Here is the envelope spectrum of one vibration snapshot from a rolling-element bearing, with each characteristic fault-frequency family marked on the frequency axis. Classify the bearing condition as one of: normal, inner_race, outer_race, ball.
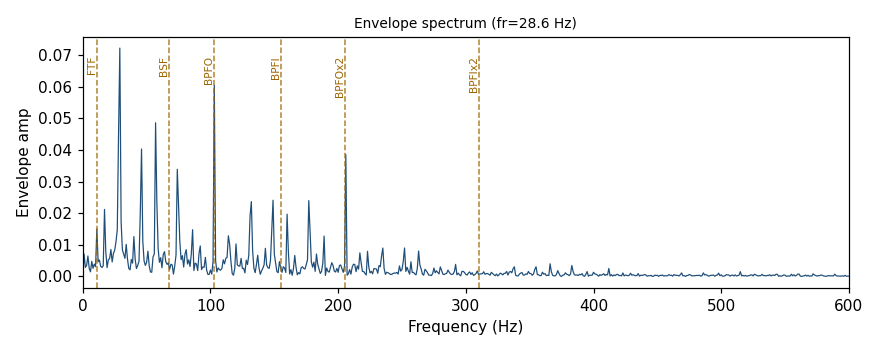
Answer: outer_race